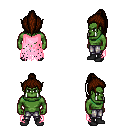
a pixel art fantasy rpg character, male body template, orc, green skin, pink tattered cape, metal pants, brown long topknot hairstyle, black shoes, four views (front, back, left, right), 2x2 character sprite sheet, small pixel art, hard edges, no anti-aliasing